Interaction volume radius: 10 \u00c5
Interaction volume height: 30 \u00c5
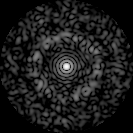
Disorder parameter: 0.8461